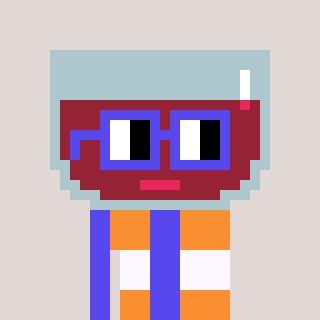
a pixel art character with square blue glasses, a wine-shaped head and a computerblue-colored body on a warm background